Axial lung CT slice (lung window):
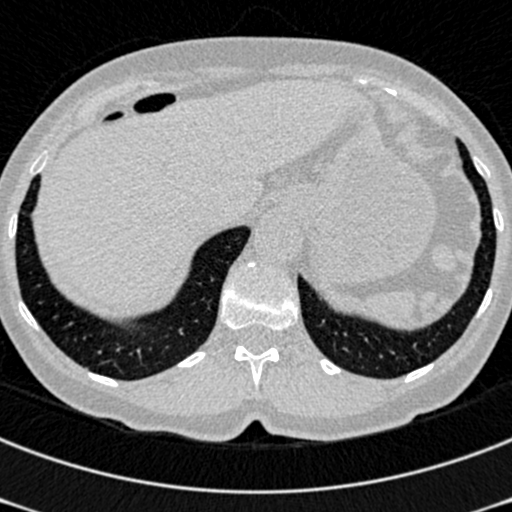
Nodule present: no